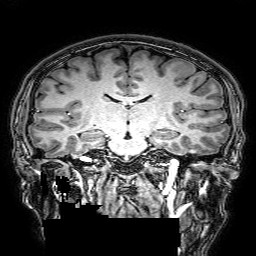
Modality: T1w
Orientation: sagittal
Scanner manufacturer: philips
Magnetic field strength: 3 T
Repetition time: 0.0096 s
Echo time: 0.0046 s